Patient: sex M, age 64
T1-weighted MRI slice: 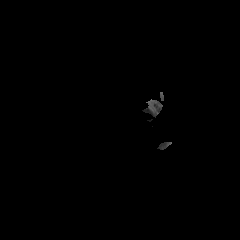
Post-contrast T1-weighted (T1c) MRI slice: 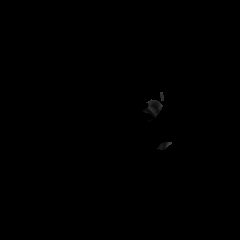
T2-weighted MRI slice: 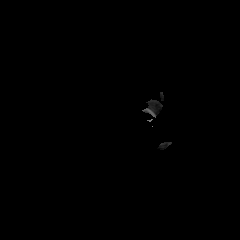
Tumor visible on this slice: no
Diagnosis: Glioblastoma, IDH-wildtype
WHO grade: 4